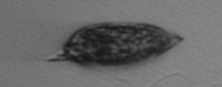
Label: Prorocentrum_micans